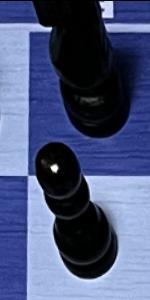
Label: Pawn_Black